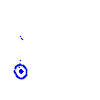
Particle: kaon